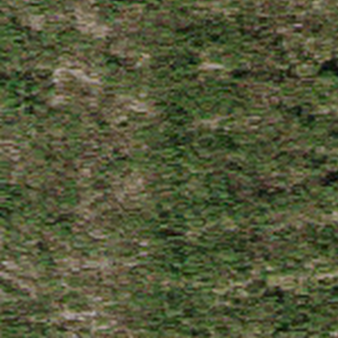
Label: other